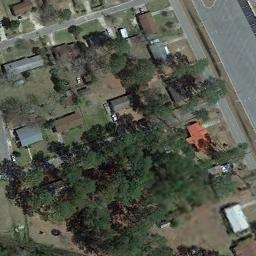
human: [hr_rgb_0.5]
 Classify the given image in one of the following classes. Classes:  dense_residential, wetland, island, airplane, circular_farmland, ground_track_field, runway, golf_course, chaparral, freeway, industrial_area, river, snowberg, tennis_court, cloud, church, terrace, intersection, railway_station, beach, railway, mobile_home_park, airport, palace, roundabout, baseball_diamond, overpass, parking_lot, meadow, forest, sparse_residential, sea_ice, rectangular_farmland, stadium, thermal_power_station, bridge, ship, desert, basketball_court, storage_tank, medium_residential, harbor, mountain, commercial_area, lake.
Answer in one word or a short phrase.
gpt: medium_residential